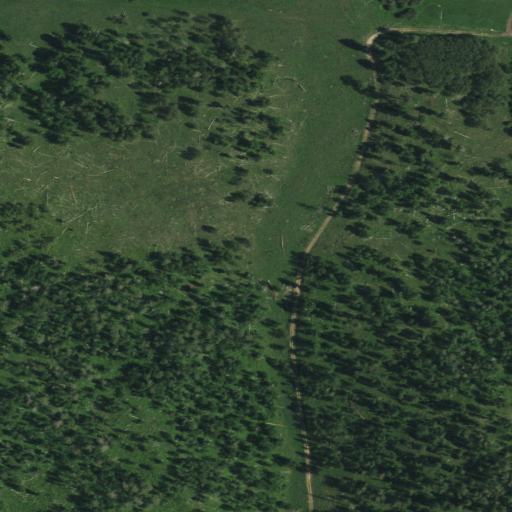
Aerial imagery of valley in South Dakota named Moonshine Gulch containing deciduous forest, evergreen forest, grassland, shrub, and mixed forest